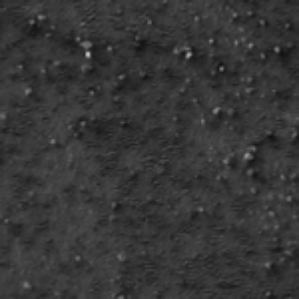
Label: frost